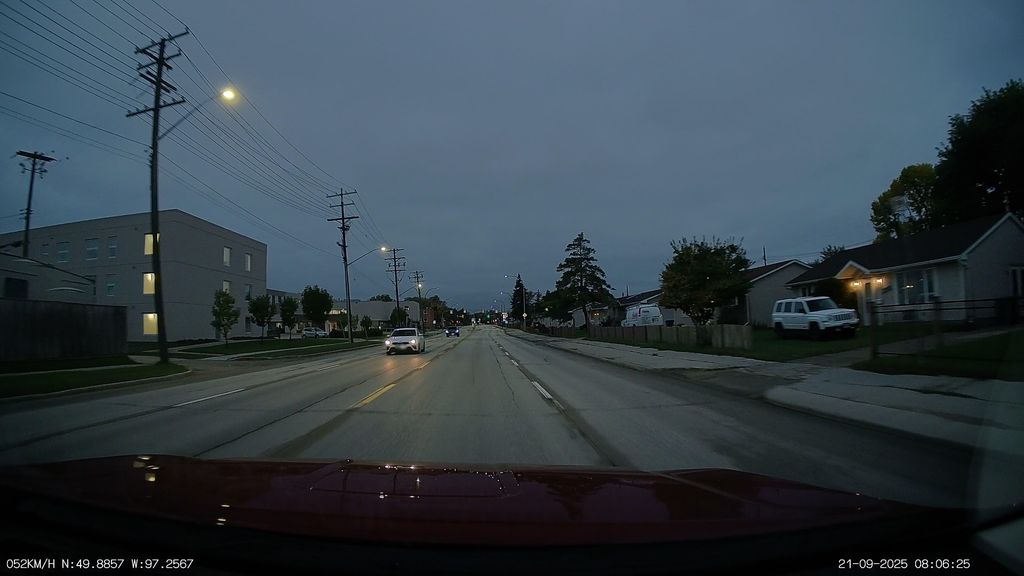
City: winnipeg